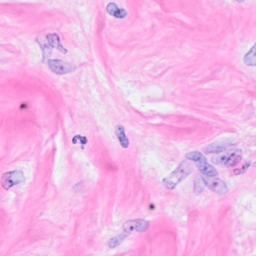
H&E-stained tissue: Breast